Interaction volume radius: 5 \u00c5
Interaction volume height: 10 \u00c5
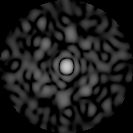
Disorder parameter: 0.8589